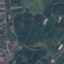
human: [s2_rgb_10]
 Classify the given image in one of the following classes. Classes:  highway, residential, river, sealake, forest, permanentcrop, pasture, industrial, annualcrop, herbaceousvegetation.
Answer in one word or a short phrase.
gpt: PermanentCrop